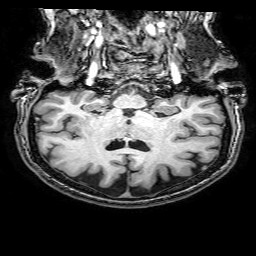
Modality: T1w
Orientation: sagittal
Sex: female
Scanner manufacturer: philips
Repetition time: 0.008164 s
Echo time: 0.00374 s